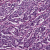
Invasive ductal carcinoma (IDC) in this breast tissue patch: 1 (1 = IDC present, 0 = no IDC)